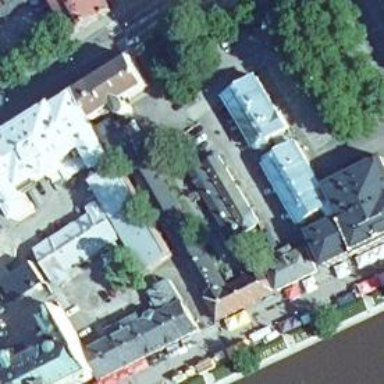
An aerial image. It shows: City block.